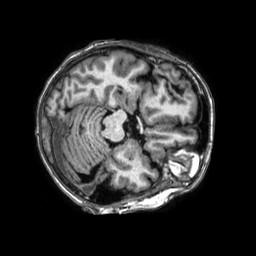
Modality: T1w
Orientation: axial
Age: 66
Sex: female
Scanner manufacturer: philips
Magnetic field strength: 1.5 T
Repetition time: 0.007081 s
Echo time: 0.00322 s